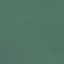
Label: SeaLake